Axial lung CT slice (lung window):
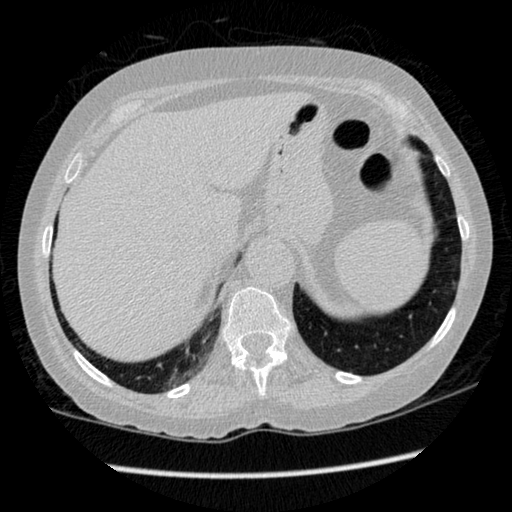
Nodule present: no